Question: I'm trying to set up an egg timer, and display a countdown when the button is pressed. If "Soft" is pressed, the countdown begins at 300 seconds and so on.
However, this message keeps coming up "cannot convert value of type String to expected argument type String". What should I do?

and here is the code:
'''
import UIKit
class ViewController: UIViewController {
let eggTimer = ["Soft" : 300, "Medium" : 420, " Hard" : 720]
var secondsRemaining = 60
@IBAction func hardnessPressed(_ sender: UIButton) {
let hardness = [sender.currentTitle!]
secondsRemaining = eggTimer[hardness]!
Timer.scheduledTimer(timeInterval: 1.0, target: self, selector: #selector(updateTimer), userInfo: nil, repeats: true)
}
@objc func updateTimer() {
if secondsRemaining > 0 {
print(" \(secondsRemaining) second")
secondsRemaining -= 1
}
}
}
'''
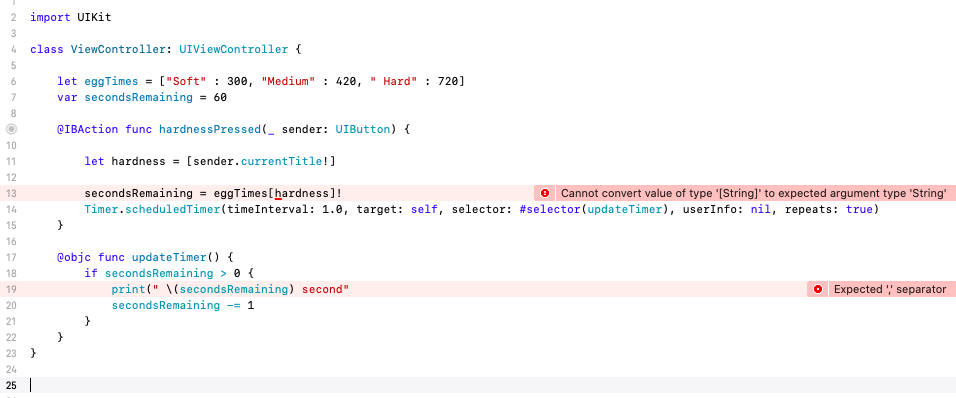
Answer: The line:
'''
let hardness = [sender.currentTitle!]
'''
is wrong, you are mixing up Objective-C method call syntax '[object method...]' with property syntax 'object.property'.
What Swift sees is an expression 'sender.currentTitle!', which accesses an Objective-C property, inside an array literal '[ ... ]', and so creates an - 'hardness' has type '[String]', array of 'String', and not 'String' as you expected.
Remove the '[' & ']'. HTH